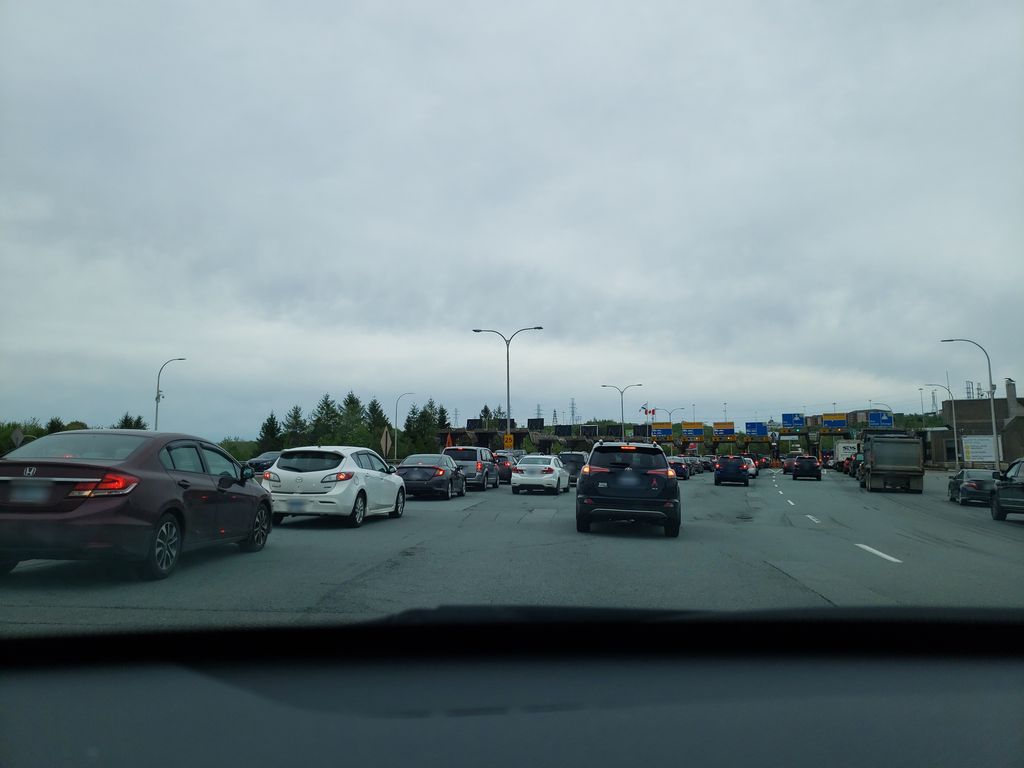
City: halifax